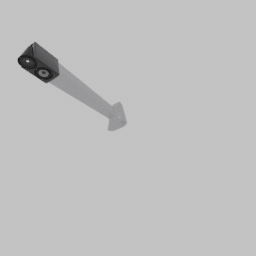
Label: electronics